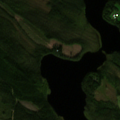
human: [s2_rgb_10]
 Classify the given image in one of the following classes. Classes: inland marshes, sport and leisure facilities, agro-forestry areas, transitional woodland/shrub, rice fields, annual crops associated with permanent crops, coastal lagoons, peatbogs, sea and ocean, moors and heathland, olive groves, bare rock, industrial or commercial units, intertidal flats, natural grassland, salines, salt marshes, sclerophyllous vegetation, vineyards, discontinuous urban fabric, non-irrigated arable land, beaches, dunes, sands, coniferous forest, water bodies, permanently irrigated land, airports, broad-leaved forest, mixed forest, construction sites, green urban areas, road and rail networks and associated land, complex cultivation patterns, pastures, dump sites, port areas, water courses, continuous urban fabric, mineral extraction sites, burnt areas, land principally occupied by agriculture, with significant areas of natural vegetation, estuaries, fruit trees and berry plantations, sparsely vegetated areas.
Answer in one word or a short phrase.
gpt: coniferous forest, water bodies